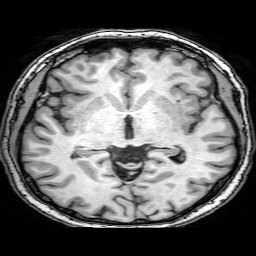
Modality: T1w
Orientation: coronal
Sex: male
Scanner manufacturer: philips
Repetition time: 0.008081 s
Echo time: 0.00369 s